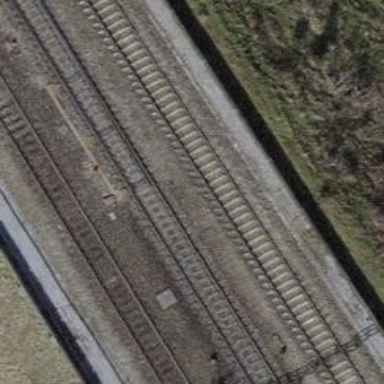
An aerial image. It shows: Railway switch.